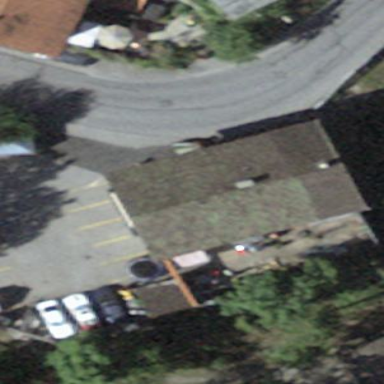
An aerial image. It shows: Building with gabled maroon-colored roof.